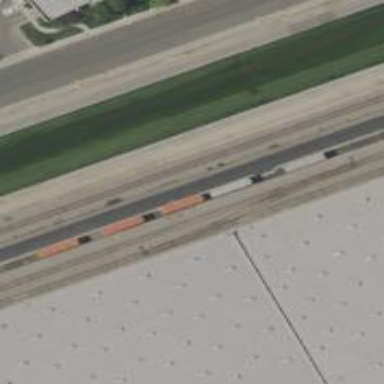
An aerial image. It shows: Rail spur service.